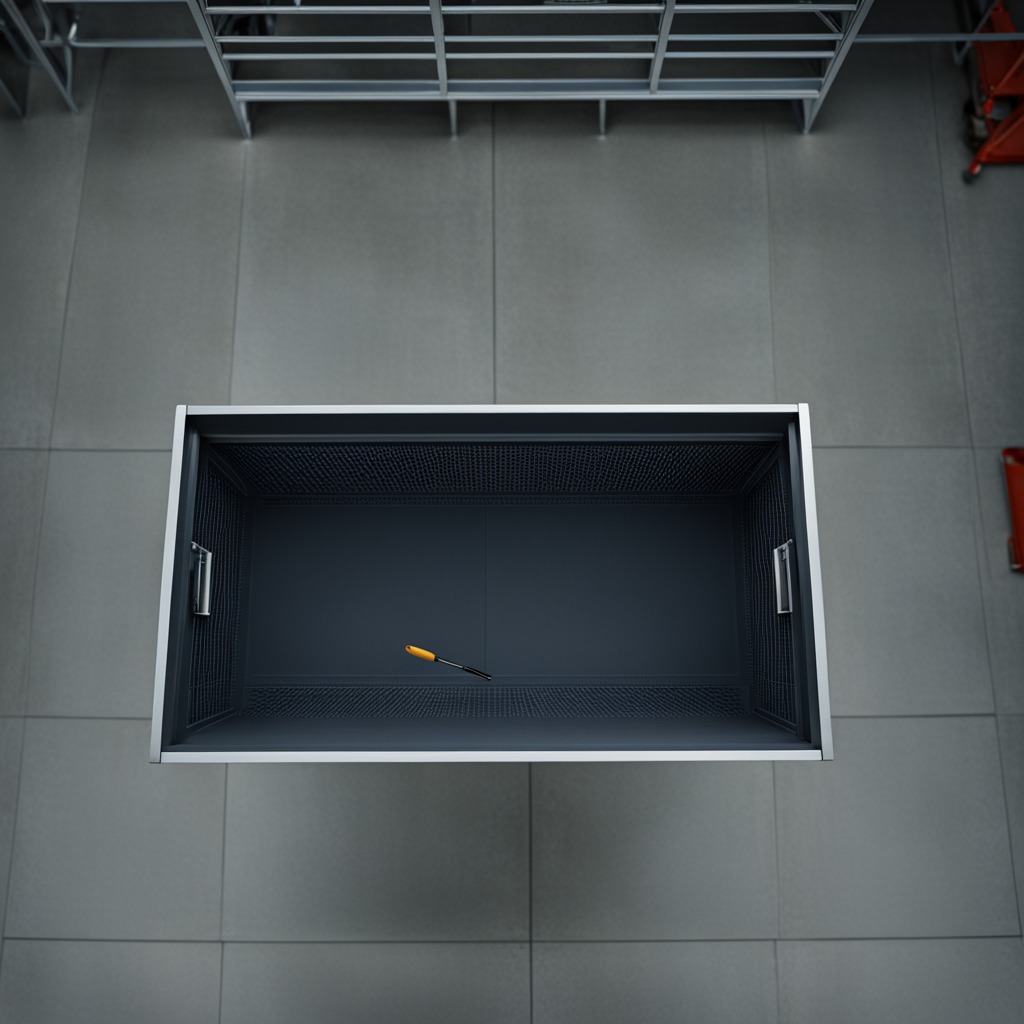
A screwdriver lies on the toolbox surface in an airplane hangar workshop.